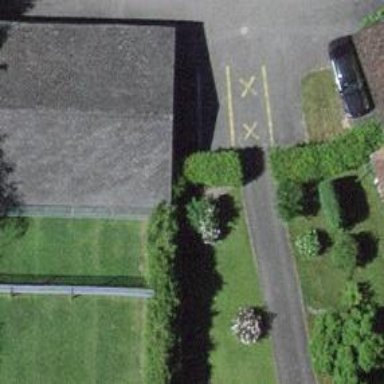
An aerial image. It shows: Hedge acting as barrier.